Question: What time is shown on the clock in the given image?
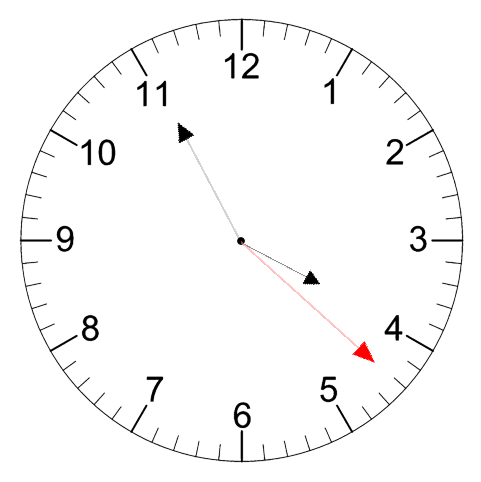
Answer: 03:55:22